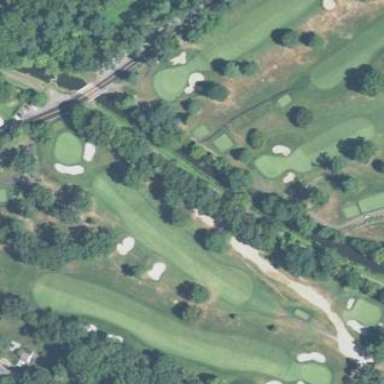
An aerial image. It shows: Grassy area designated as golf fairway.